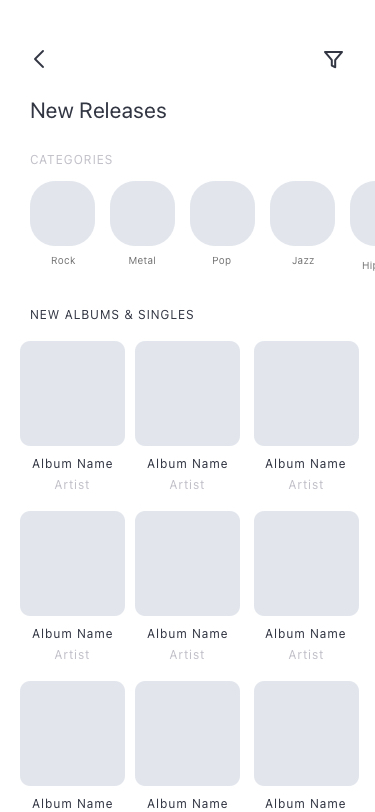
Text in this UI design:
Album Name
Album Name
Album Name
Album Name
Artist
Album Name
Artist
Album Name
Artist
Album Name
Artist
Album Name
Artist
Album Name
Artist
NEW ALBUMS & SINGLES
Hip hop
Jazz
Pop
Metal
Rock
CATEGORIES
New Releases